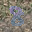
Label: 8